Field crop: maize
Growth stage: 2
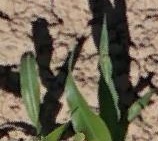
Species: maize